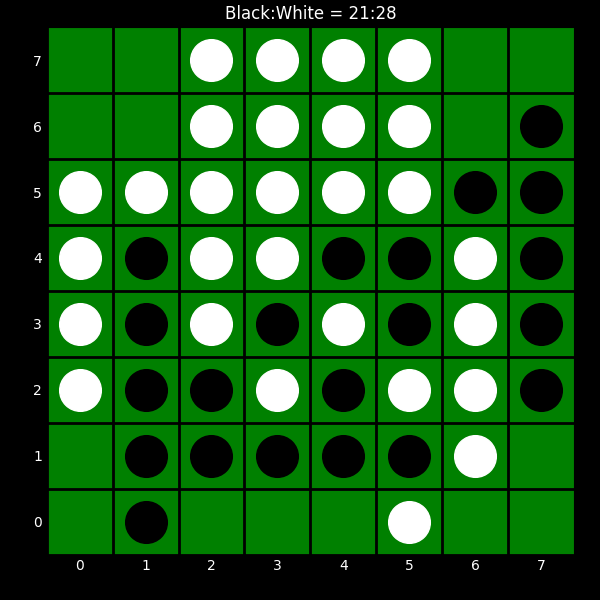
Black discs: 21
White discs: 28